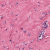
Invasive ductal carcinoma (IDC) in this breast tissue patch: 0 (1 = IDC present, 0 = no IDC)